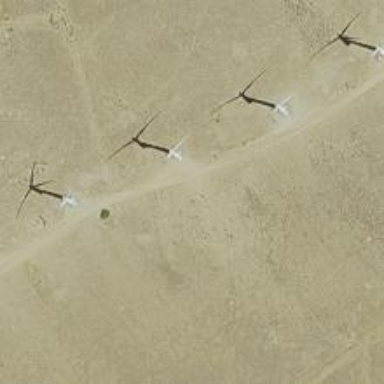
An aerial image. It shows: Wind power generator utilizing wind turbines.